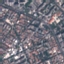
Label: Residential